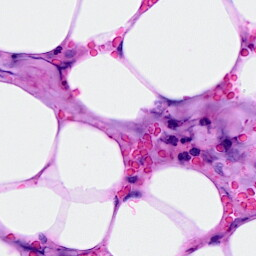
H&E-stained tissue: Breast